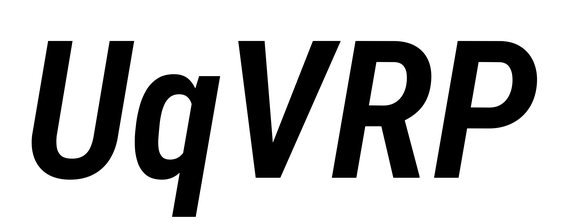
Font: Roboto-Italic_Condensed_SemiBold_Italic